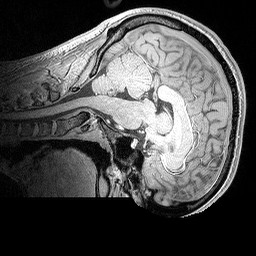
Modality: MP2RAGE
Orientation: sagittal
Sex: male
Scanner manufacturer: siemens
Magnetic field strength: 3 T
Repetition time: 5 s
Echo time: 0.00292 s